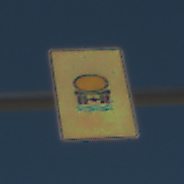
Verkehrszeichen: FahrzeugeMitWassergefaehrdenderLadungOhnePfeilsymbol
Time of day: MorningAfternoon
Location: Outdoor (Special)
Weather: Clear
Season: NotSpecified
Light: Natural